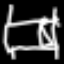
Label: bed